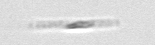
Label: Leptocylindrus